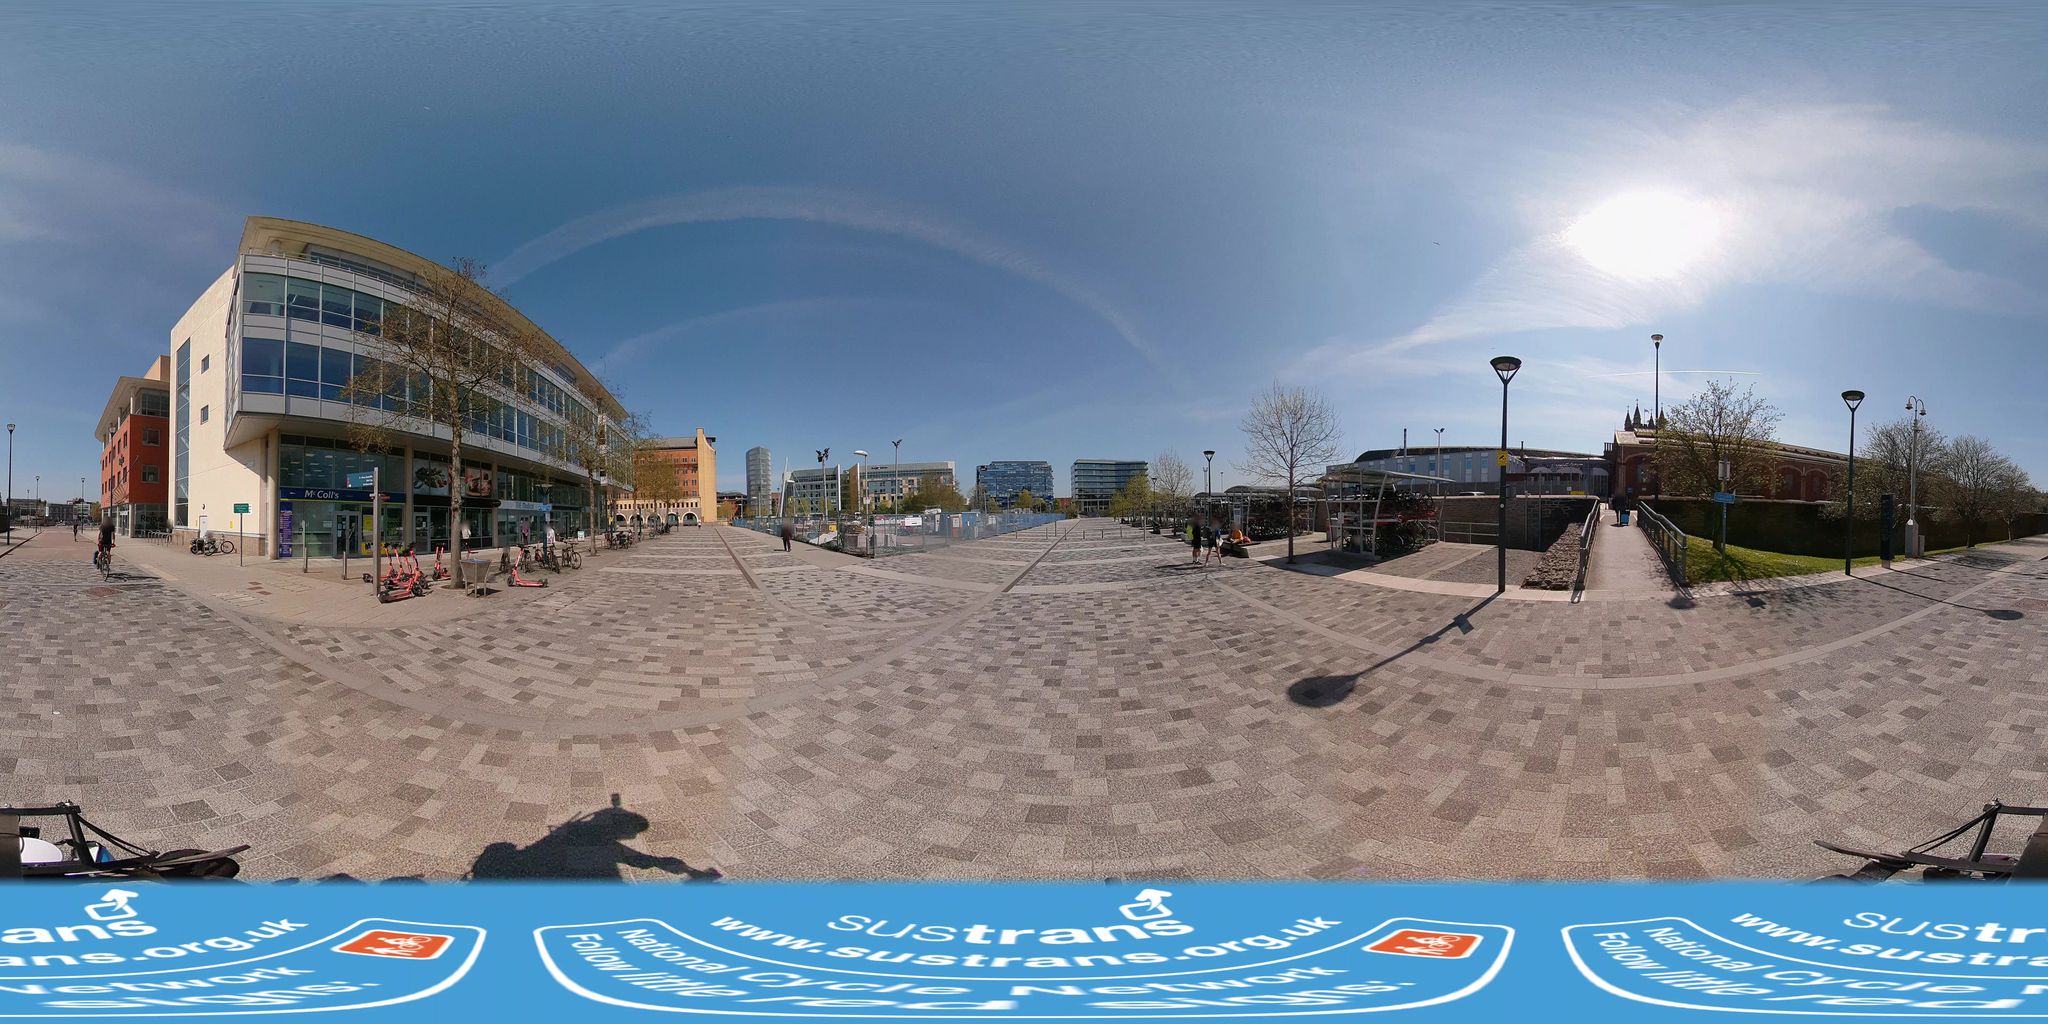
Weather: snowy
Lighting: day
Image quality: good
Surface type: walking surface
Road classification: unclassified, living_street
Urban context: urban centre
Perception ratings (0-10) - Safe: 3.96, Lively: 2.6, Beautiful: 9.27, Boring: 2.87, Depressing: 6.24, Wealthy: 1.03